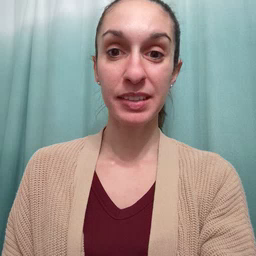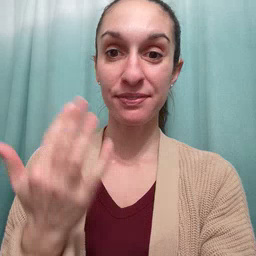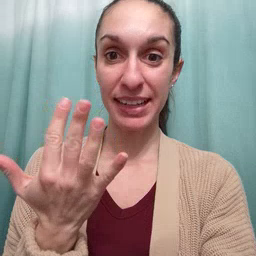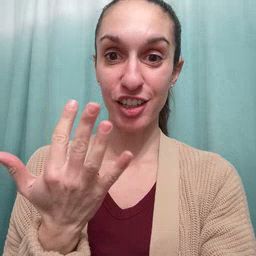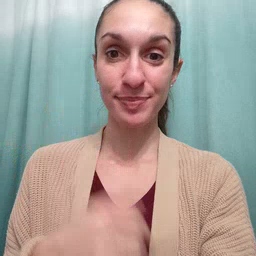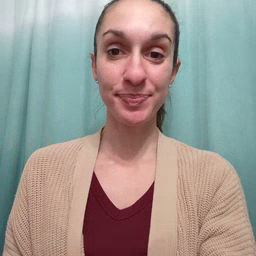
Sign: finger